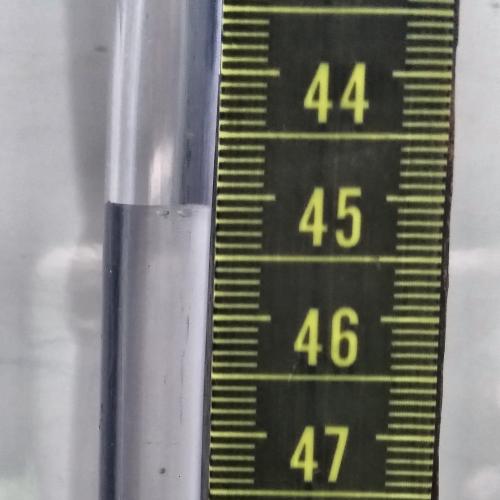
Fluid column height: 45.1 cm